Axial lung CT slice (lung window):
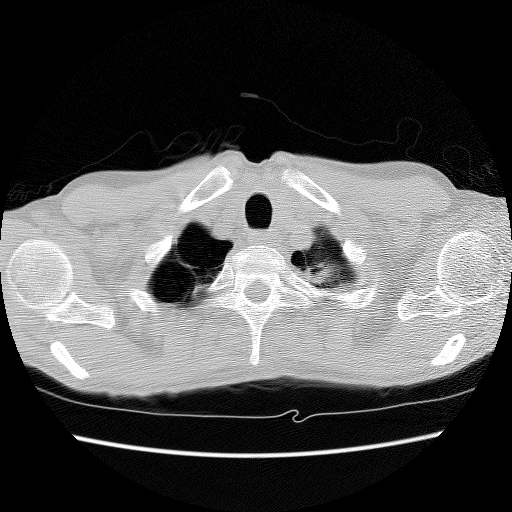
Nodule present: no